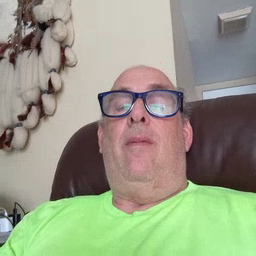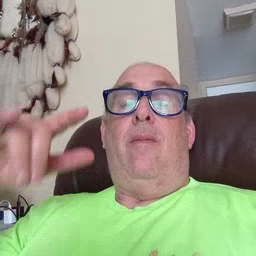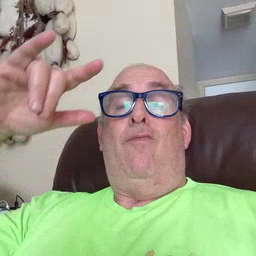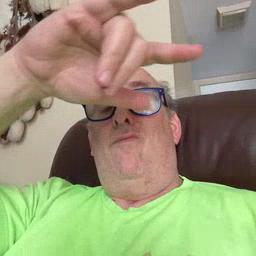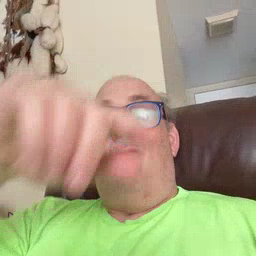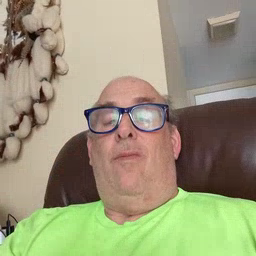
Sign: airplane